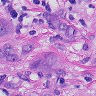
Metastatic tissue present: yes